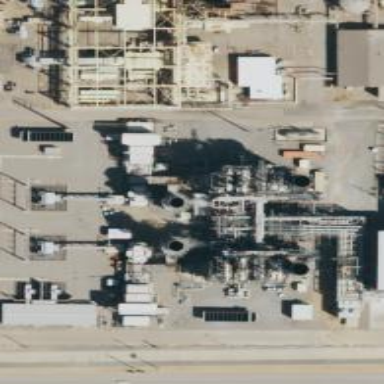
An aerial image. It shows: Gas turbine power generator.